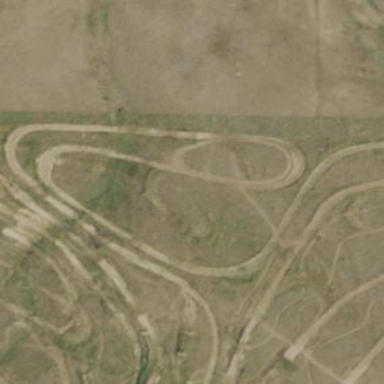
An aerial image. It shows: Unpaved raceway designed for motocross sport.